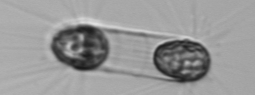
Label: Corethron_hystrix